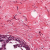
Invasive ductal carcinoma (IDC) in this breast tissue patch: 0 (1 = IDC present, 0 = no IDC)